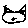
Label: cat